Field crop: maize
Growth stage: 2
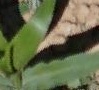
Species: maize